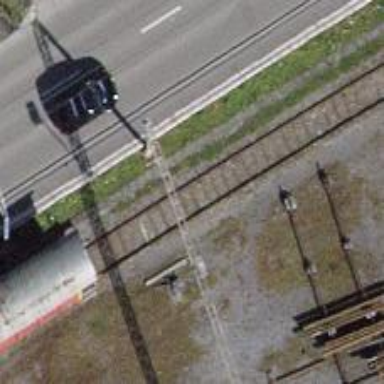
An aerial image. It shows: Catenary mast for power lines.